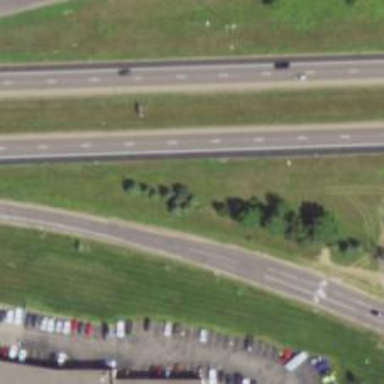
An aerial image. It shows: Asphalt motorway link.